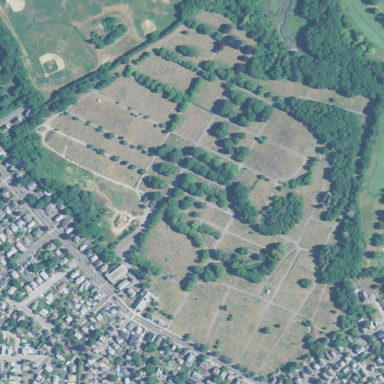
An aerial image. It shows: Cemetery with historic significance.